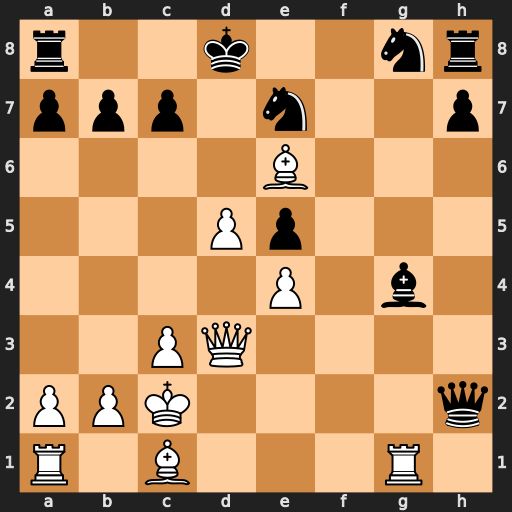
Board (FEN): r2k2nr/ppp1n2p/4B3/3Pp3/4P1b1/2PQ4/PPK4q/R1B3R1
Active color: w
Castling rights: -
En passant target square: -
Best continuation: Bd2 Be2 Qe3